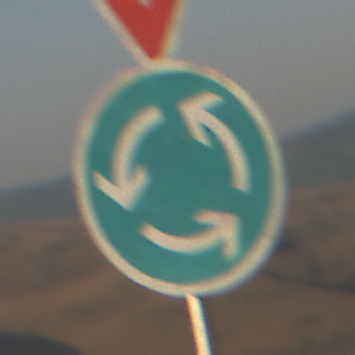
Verkehrszeichen: Kreisverkehr
Zusatzzeichen oben: VorfahrtGewaehren
Umgebung: Outdoor, Nature
Tageszeit: SunriseSunset
Wetter: Clear
Licht: Natural
Jahreszeit: NotSpecified
Kontrast: HighContrast